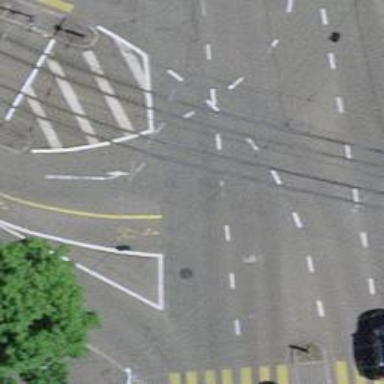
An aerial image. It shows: Secondary road with asphalt surface and separate sidewalk.